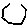
Label: hexagon